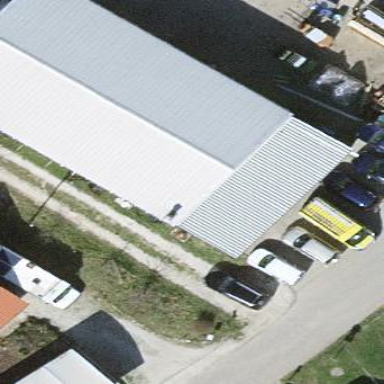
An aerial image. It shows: Farm building.